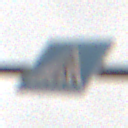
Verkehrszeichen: FussgaengerueberwegRechts
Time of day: MorningAfternoon
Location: Outdoor (Nature)
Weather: Overcast
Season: NotSpecified
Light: Natural